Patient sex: M
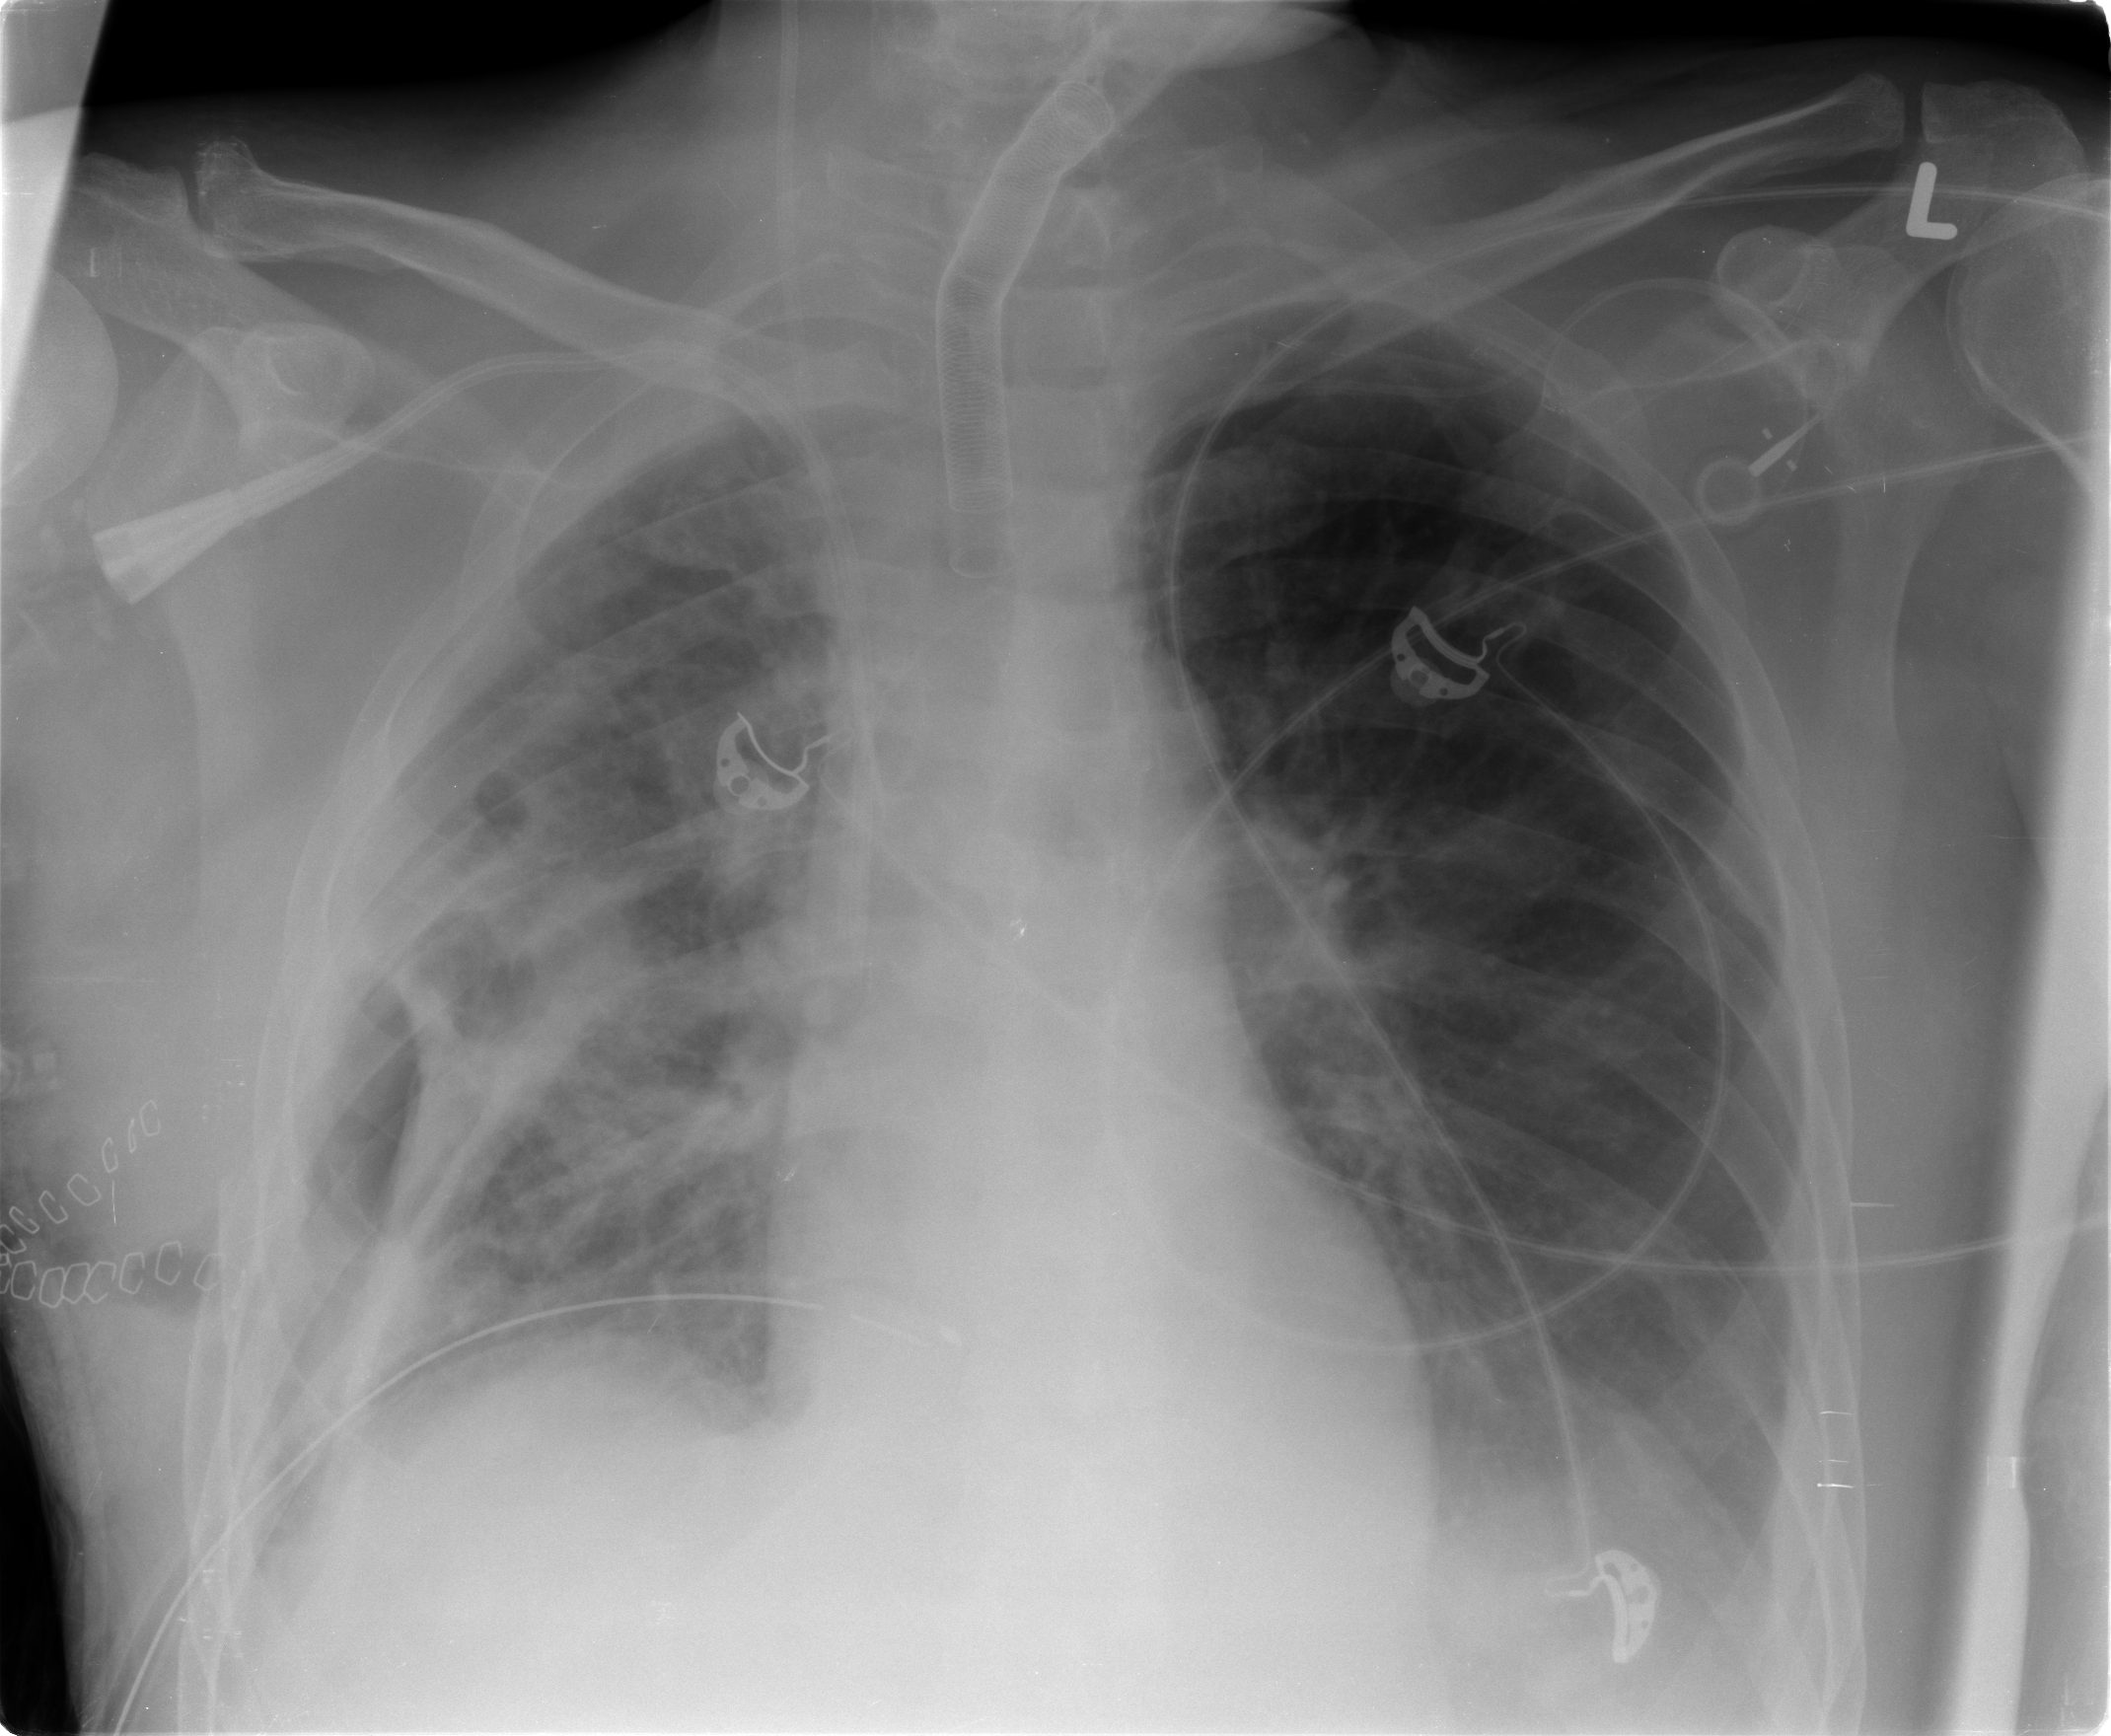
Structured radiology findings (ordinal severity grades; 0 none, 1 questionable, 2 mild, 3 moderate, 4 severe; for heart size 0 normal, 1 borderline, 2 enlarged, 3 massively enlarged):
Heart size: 0
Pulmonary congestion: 2
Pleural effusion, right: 2
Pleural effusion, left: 2
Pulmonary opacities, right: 3
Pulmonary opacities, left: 0
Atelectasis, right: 3
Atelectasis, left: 2